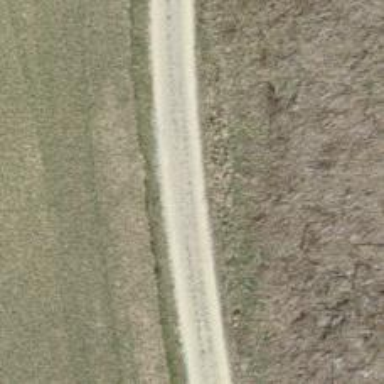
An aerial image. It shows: Paved track with grade 1 surface.